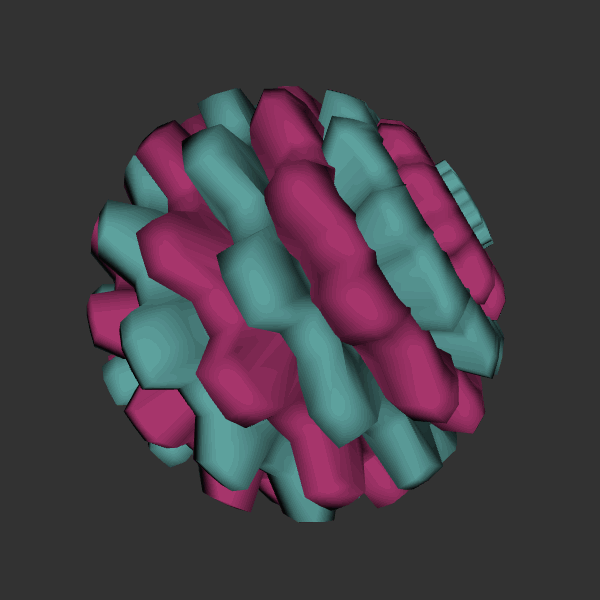
Background: dark